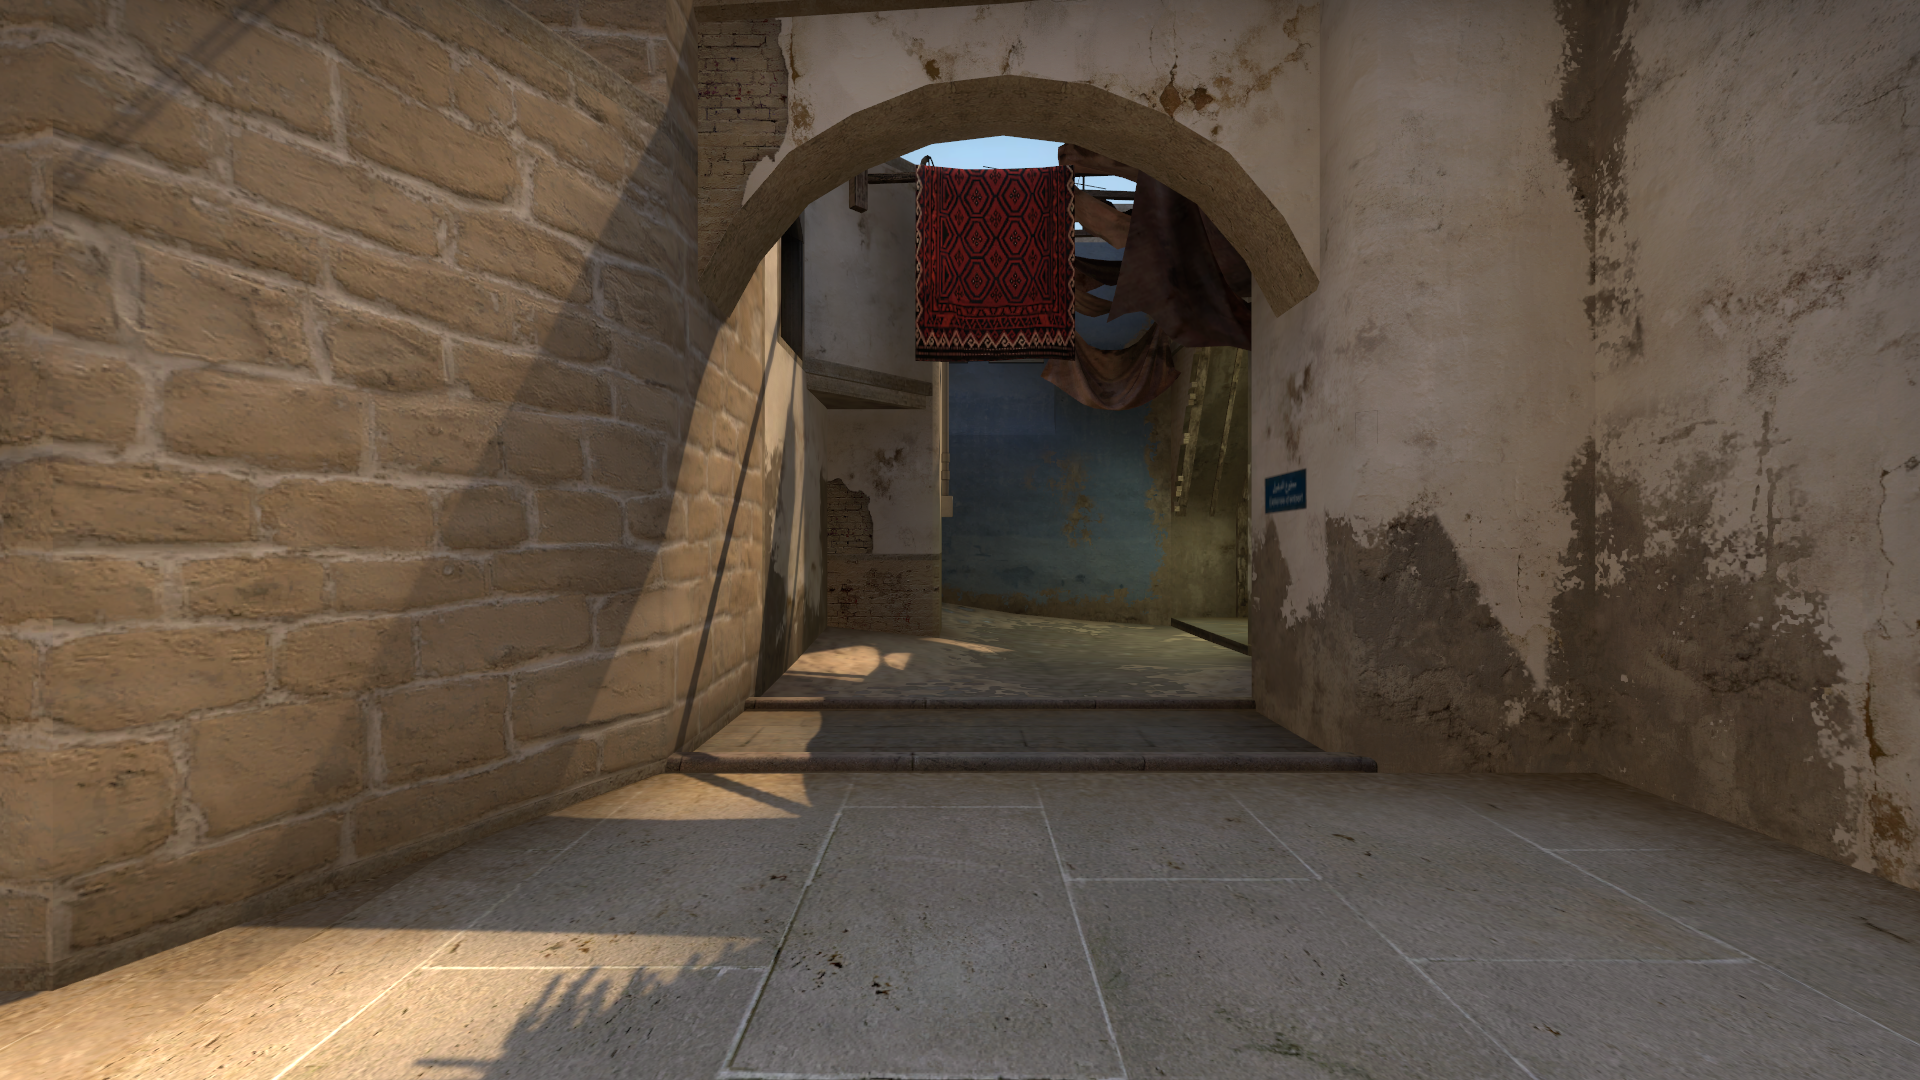
Map: de_mirage